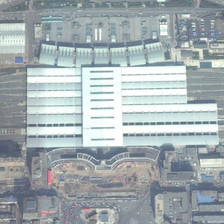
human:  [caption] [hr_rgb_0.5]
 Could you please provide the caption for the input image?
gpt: many gray buildings are in two sides of a railway station with a white roof .

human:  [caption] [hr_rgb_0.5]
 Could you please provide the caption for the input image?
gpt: many gray buildings are in two sides of a railway station with a white roof .

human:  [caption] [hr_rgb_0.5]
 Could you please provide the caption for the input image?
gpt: many gray buildings are in two sides of a railway station with a white roof .

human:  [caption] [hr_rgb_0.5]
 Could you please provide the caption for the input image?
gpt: many gray buildings are in two sides of a railway station with a white roof .

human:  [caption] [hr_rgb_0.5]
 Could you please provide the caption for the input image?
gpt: many gray buildings are in two sides of a railway station with a white roof .